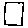
Label: square